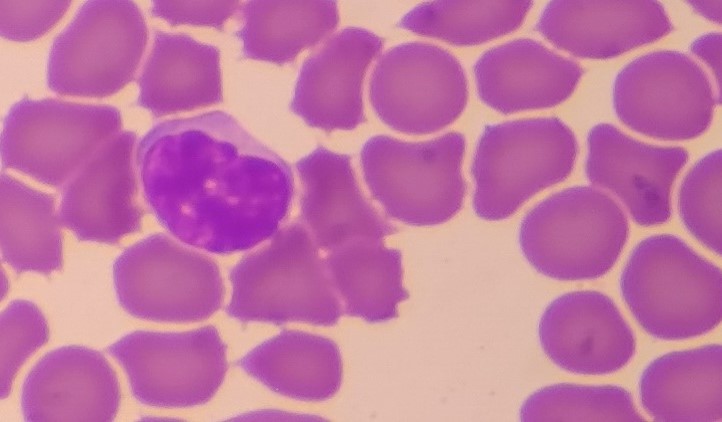
White blood cell type: Lymphocyte